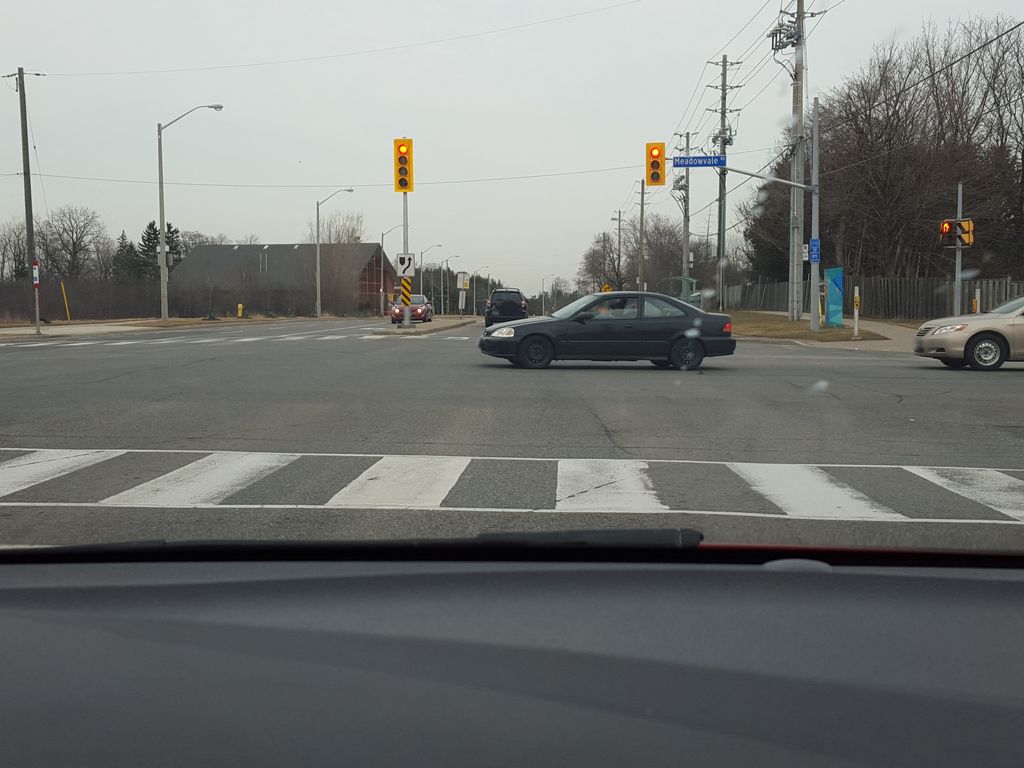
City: toronto